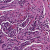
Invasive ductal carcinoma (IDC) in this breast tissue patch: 0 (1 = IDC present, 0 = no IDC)